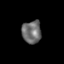
Tissue: skin
Cell type: Epithelial cells
Senescence score: 0.2322
Nuclear area (px): 427
Mean DAPI intensity: 109.532